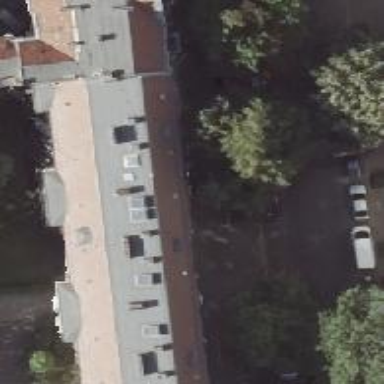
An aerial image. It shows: Building with apartments featuring unique double saltbox roof shape.